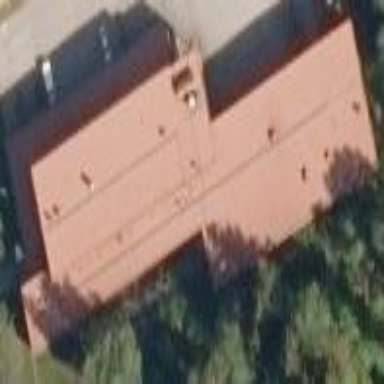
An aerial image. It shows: Office building.